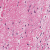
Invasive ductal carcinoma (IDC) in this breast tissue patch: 0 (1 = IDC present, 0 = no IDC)